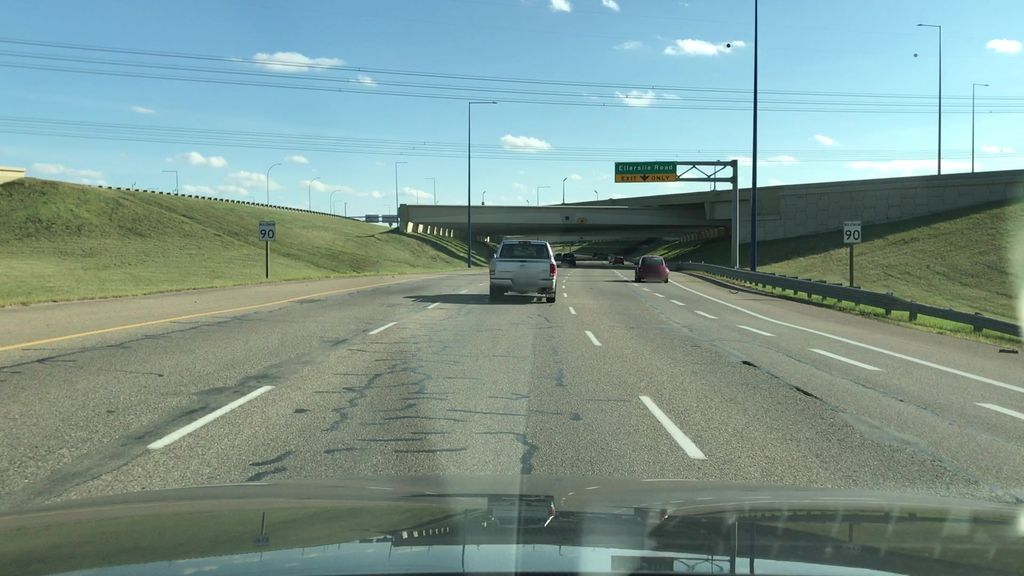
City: edmonton